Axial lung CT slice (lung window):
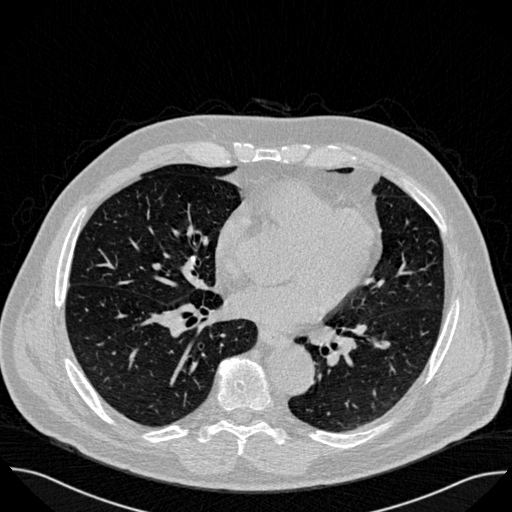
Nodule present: no